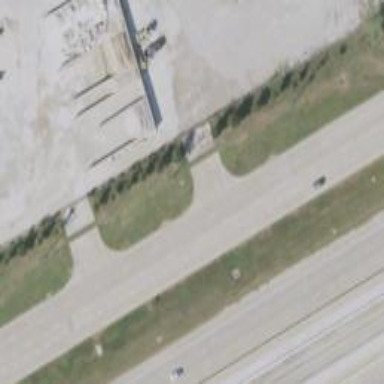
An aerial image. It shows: Secondary road with frontage road alongside.